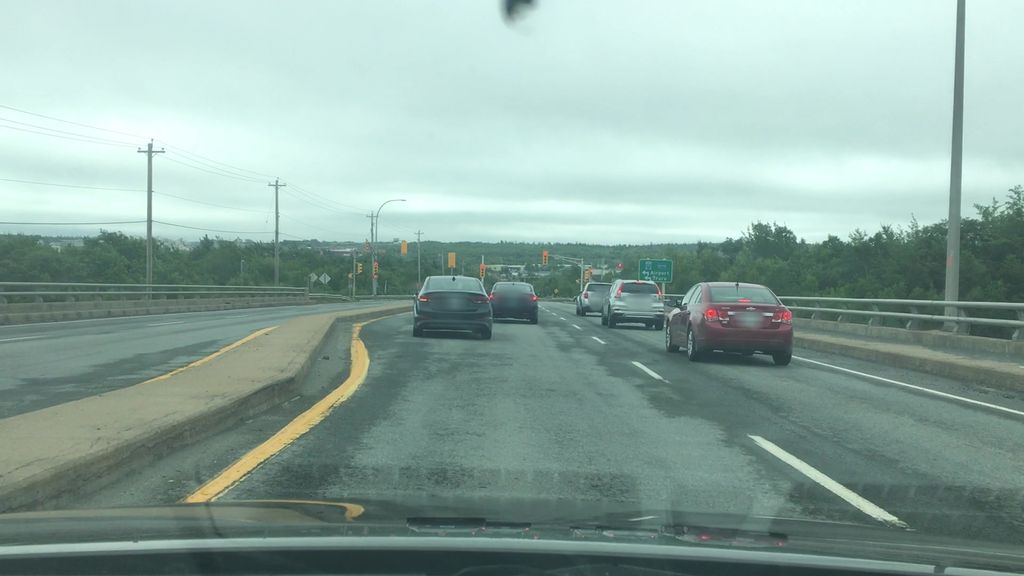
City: halifax